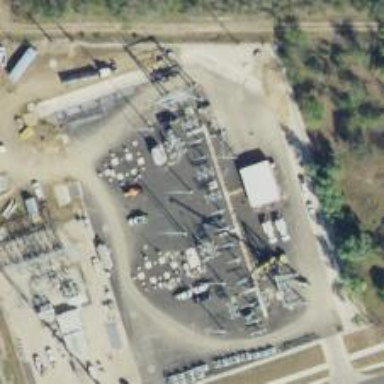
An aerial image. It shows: Switch for power supply.